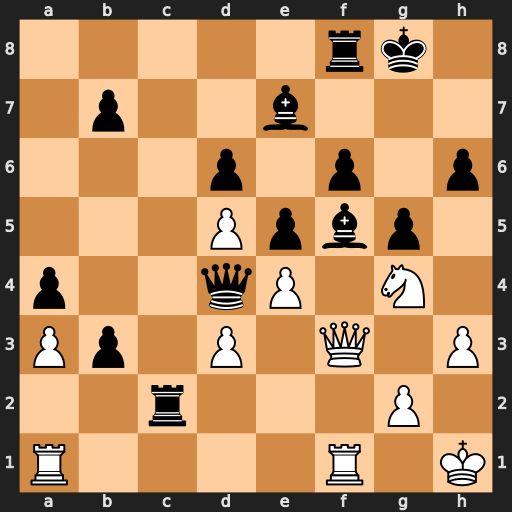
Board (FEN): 5rk1/1p2b3/3p1p1p/3Ppbp1/p2qP1N1/Pp1P1Q1P/2r3P1/R4R1K
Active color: w
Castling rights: -
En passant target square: -
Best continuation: Nxh6+ Kh7 Nxf5